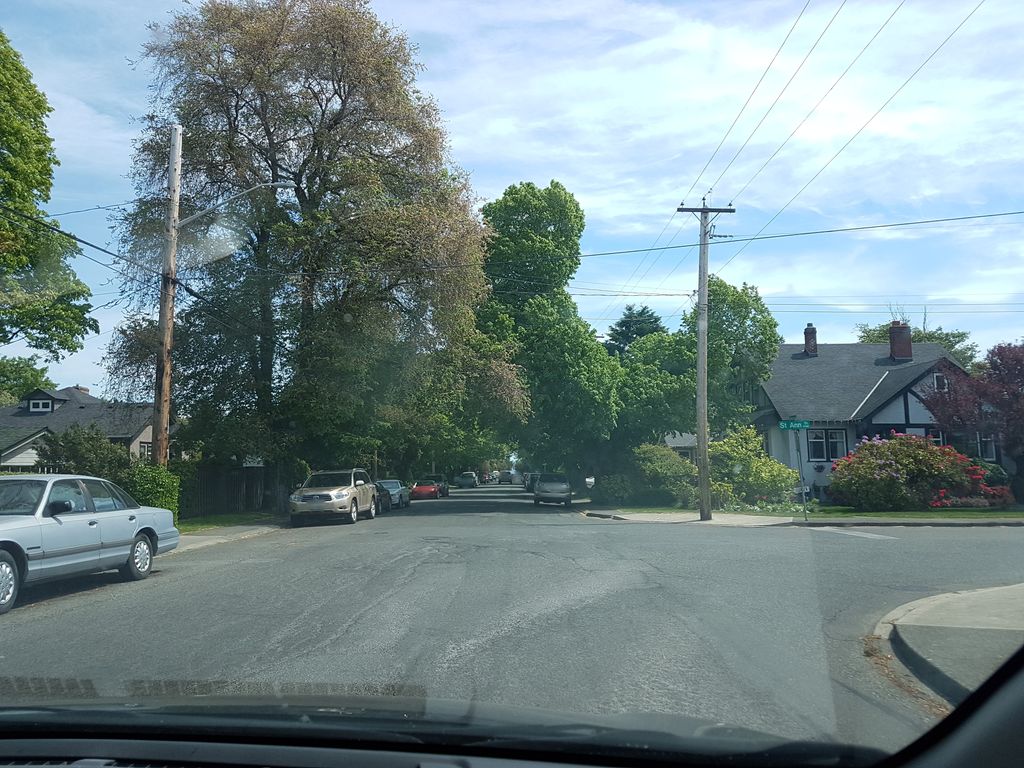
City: victoria